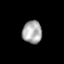
Tissue: skin
Cell type: Epithelial cells
Senescence score: 0.2773
Nuclear area (px): 436
Mean DAPI intensity: 168.665